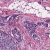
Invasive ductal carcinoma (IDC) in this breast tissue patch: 0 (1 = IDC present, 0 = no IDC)